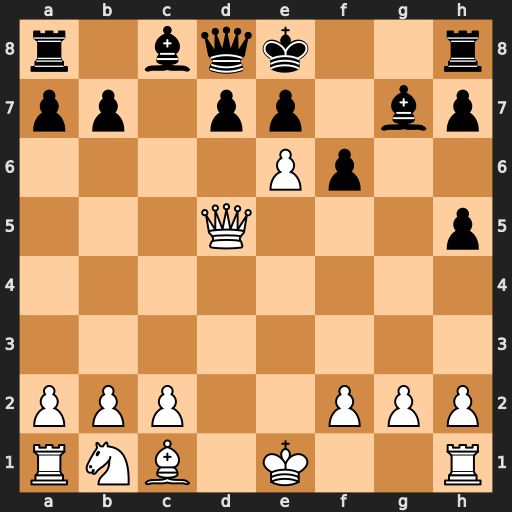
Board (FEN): r1bqk2r/pp1pp1bp/4Pp2/3Q3p/8/8/PPP2PPP/RNB1K2R
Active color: w
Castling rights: KQkq
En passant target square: -
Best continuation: Qxh5+ Kf8 Qf7#